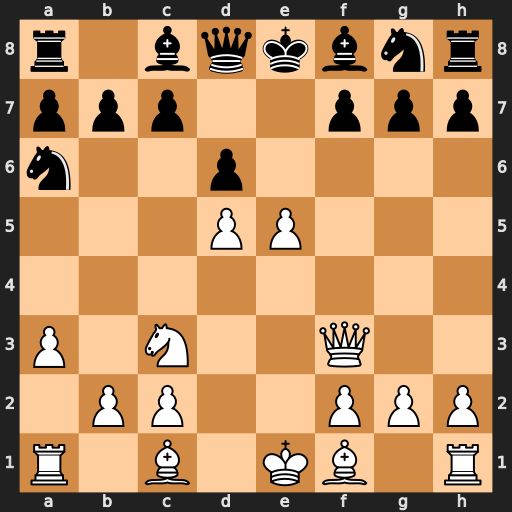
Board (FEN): r1bqkbnr/ppp2ppp/n2p4/3PP3/8/P1N2Q2/1PP2PPP/R1B1KB1R
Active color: w
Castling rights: KQkq
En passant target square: -
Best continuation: Bb5+ Bd7 e6